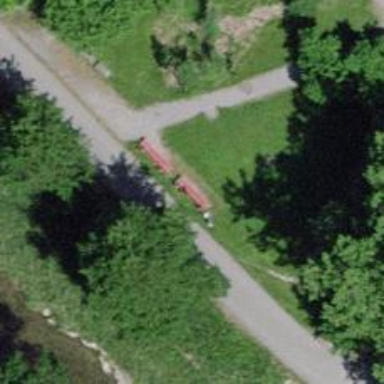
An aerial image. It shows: Red bench.